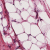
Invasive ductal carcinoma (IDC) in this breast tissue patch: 0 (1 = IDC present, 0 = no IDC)